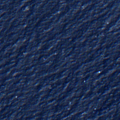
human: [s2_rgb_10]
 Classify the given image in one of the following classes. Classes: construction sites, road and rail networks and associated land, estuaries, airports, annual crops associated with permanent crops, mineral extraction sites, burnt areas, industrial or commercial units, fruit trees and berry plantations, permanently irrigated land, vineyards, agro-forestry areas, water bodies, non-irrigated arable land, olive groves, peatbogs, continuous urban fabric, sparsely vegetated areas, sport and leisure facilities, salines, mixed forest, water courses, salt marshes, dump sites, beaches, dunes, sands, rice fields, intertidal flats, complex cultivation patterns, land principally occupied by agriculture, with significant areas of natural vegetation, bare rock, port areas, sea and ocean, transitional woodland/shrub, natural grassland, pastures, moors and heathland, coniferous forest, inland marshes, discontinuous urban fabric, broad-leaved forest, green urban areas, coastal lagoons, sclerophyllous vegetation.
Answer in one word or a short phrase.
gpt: sea and ocean